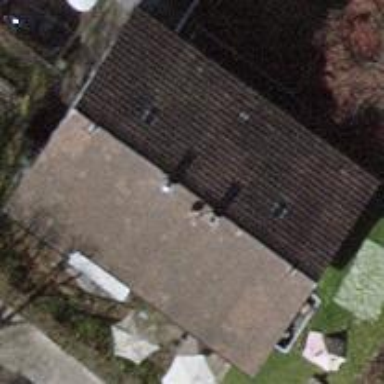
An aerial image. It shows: Gabled building.